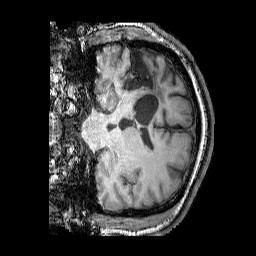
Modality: T1w
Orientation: coronal
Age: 42
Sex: male
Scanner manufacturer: siemens
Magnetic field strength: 3 T
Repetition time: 2.25 s
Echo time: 0.00411 s